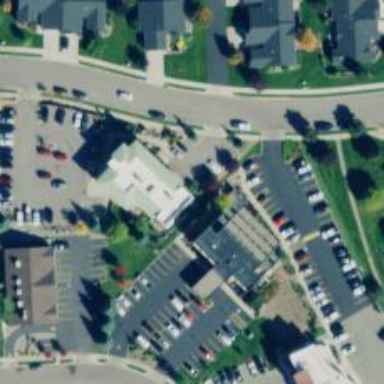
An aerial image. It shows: Healthcare clinic is depicted in the image.